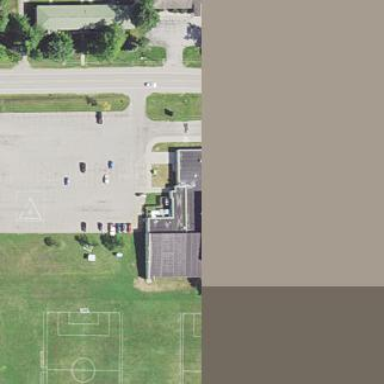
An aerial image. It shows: Sports centre building.